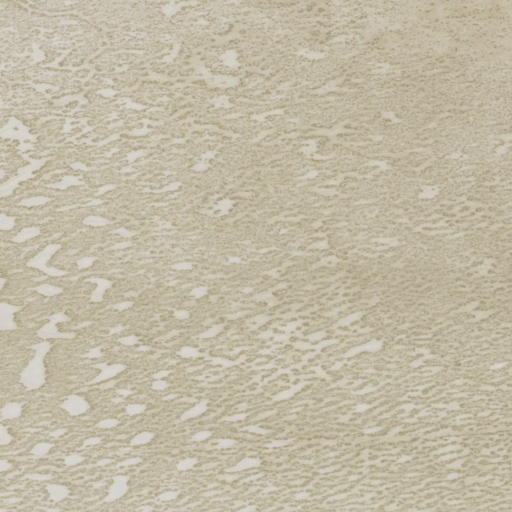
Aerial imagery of depression(s) in Wyoming named Twelvemile Sink containing only shrub